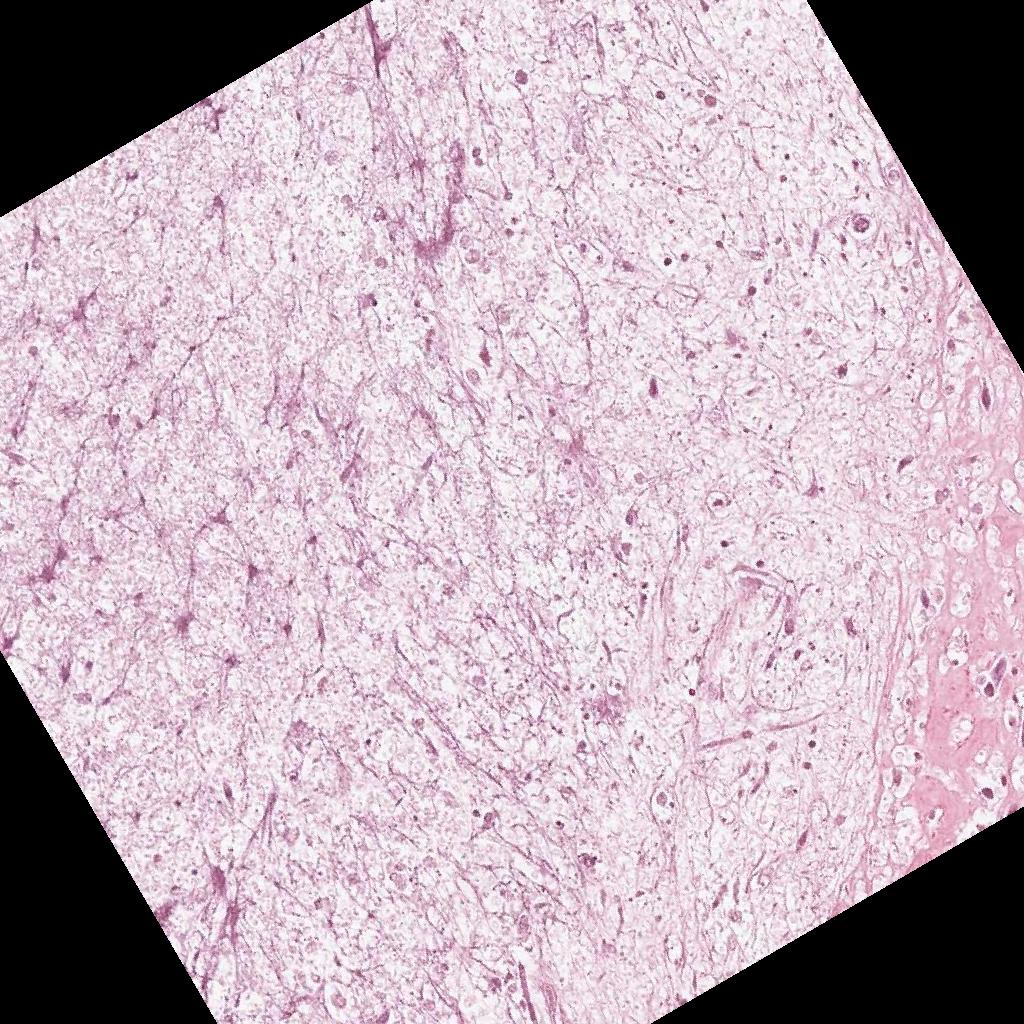
Label: Non-Viable-Tumor